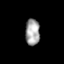
Tissue: prostate
Cell type: Endothelial cells
Senescence score: 0.6891
Nuclear area (px): 374
Mean DAPI intensity: 162.441